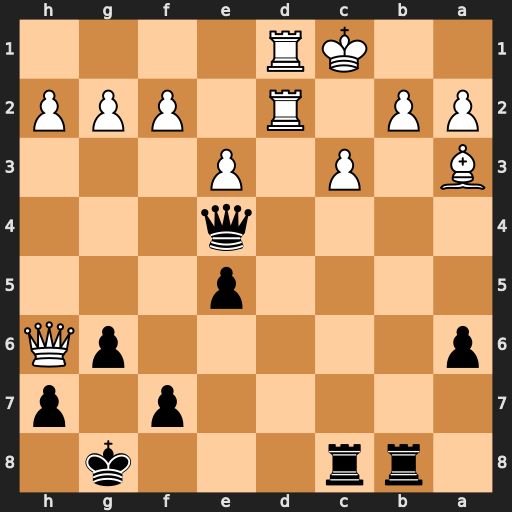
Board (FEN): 1rr3k1/5p1p/p5pQ/4p3/4q3/B1P1P3/PP1R1PPP/2KR4
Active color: b
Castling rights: -
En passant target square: -
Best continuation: Rxc3+ bxc3 Rb1#